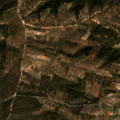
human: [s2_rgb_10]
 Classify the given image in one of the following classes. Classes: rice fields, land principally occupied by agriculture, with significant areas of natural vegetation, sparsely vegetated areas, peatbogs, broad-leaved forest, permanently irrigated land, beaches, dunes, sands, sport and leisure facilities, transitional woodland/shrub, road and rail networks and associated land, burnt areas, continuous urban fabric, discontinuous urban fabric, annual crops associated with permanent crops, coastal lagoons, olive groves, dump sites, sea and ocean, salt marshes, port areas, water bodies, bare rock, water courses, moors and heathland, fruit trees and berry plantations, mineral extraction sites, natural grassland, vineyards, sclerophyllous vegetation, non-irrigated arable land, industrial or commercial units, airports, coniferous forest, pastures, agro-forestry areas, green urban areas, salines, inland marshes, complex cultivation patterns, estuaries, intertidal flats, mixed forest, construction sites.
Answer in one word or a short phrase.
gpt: complex cultivation patterns, land principally occupied by agriculture, with significant areas of natural vegetation, broad-leaved forest, mixed forest, transitional woodland/shrub